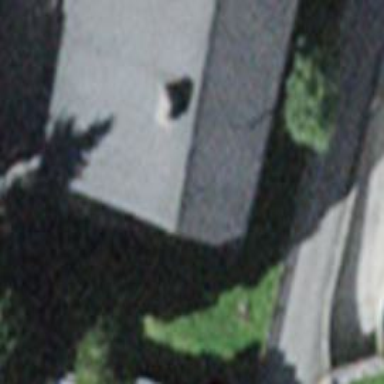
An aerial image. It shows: Building with tile roof.